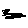
Label: zigzag